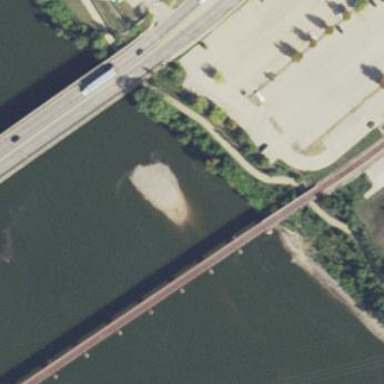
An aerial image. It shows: Man-made viaduct bridge.